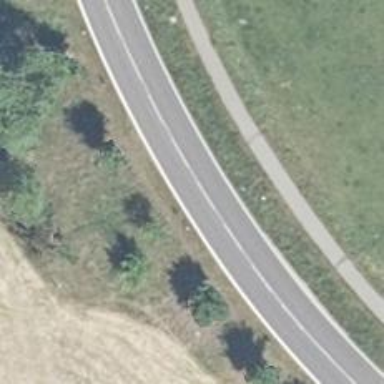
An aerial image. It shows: Secondary road with asphalt surface.